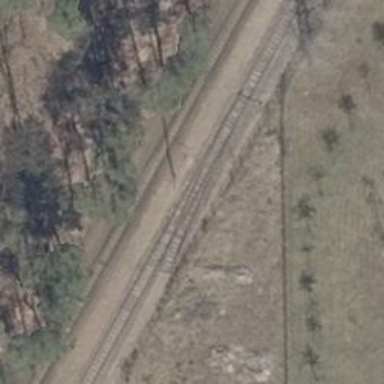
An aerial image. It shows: Abandoned railway.